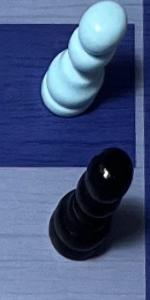
Label: Pawn_Black